Interaction volume radius: 5 \u00c5
Interaction volume height: 30 \u00c5
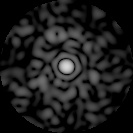
Disorder parameter: 0.8197